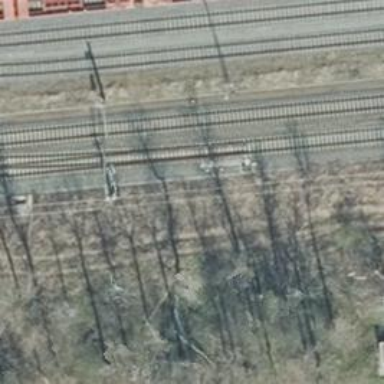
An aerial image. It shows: Railway switch with the turnout pointing to the right.